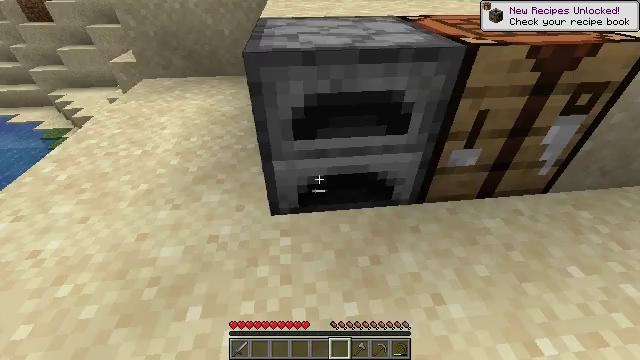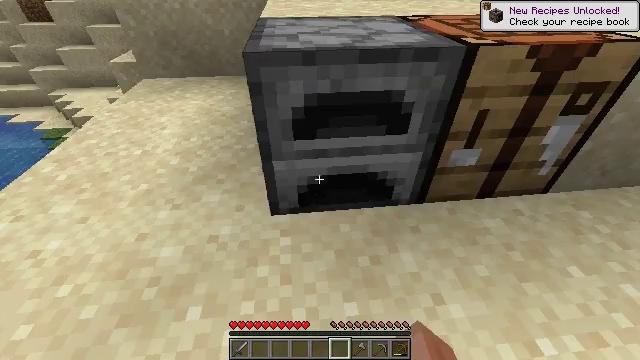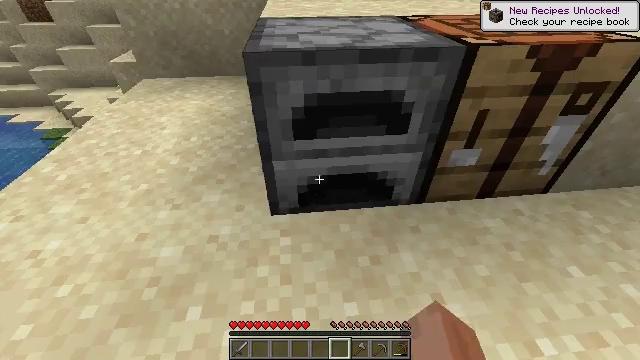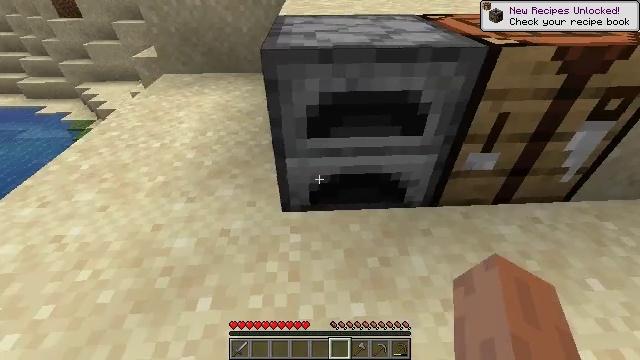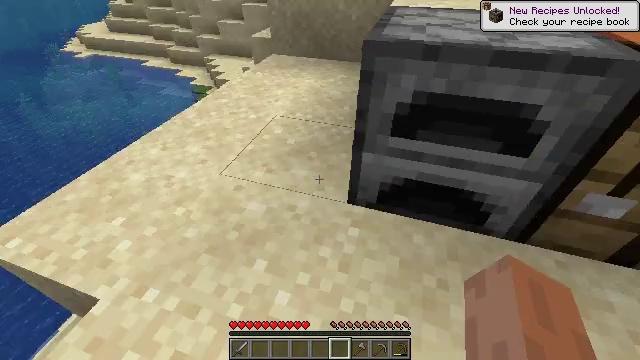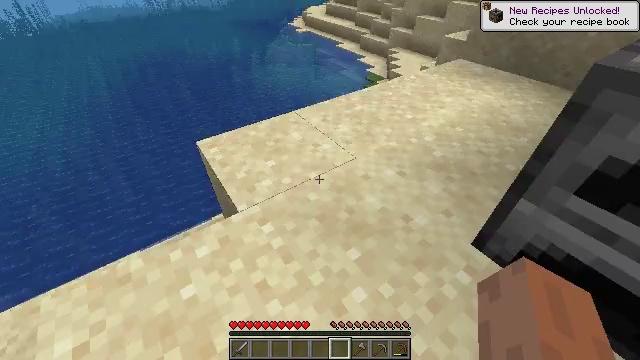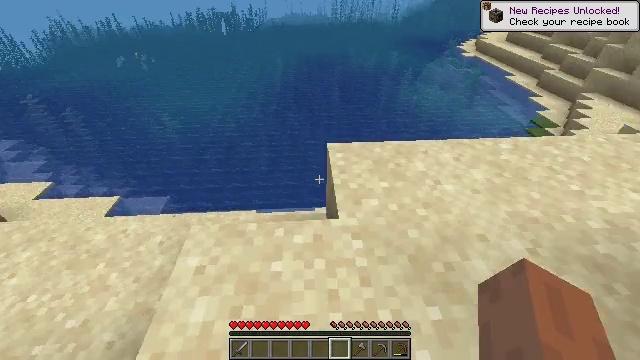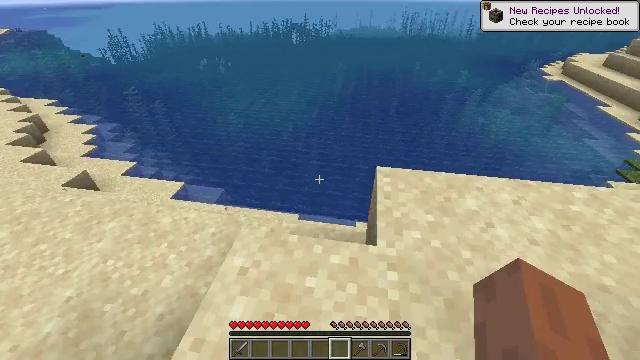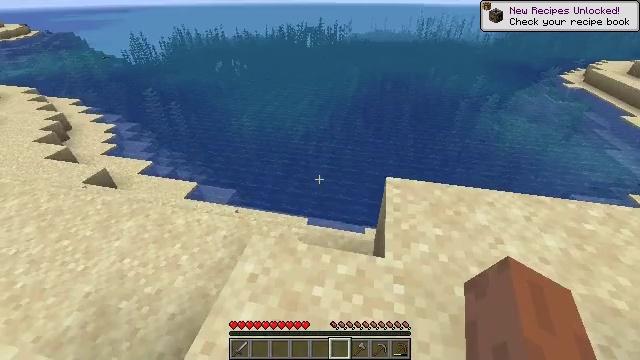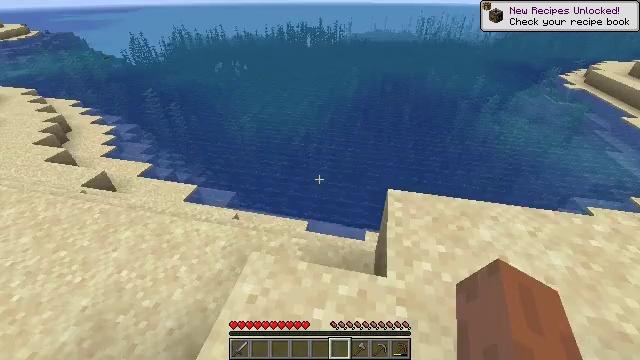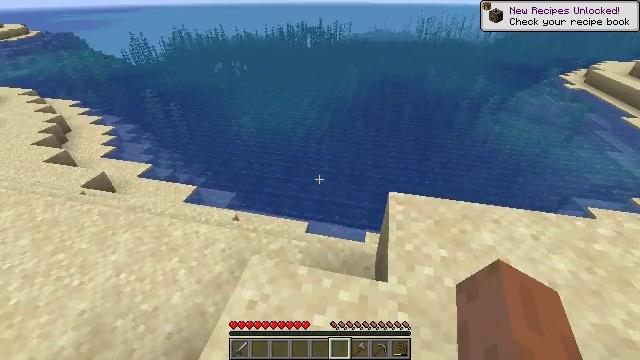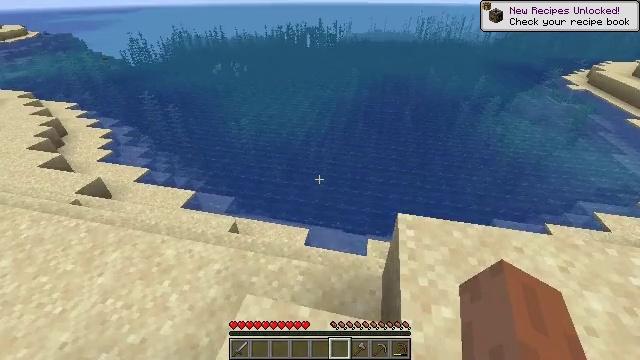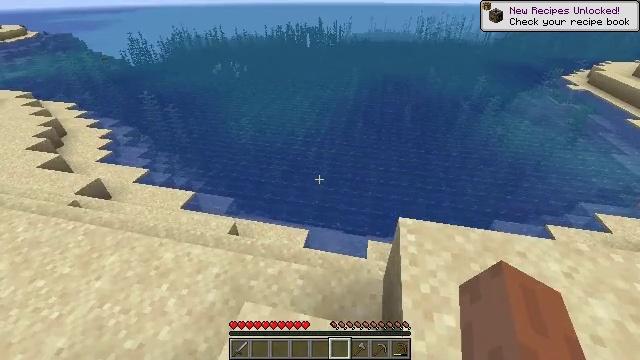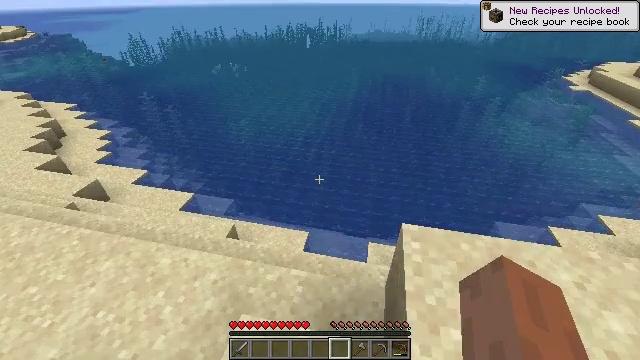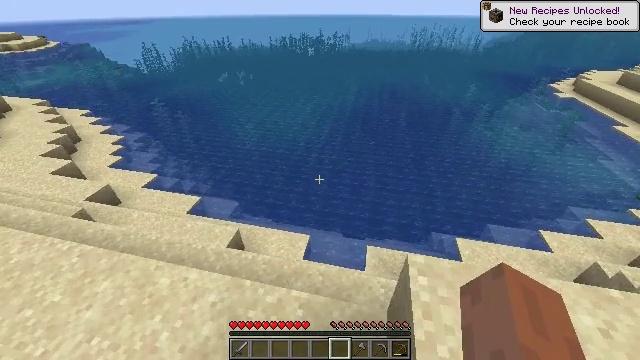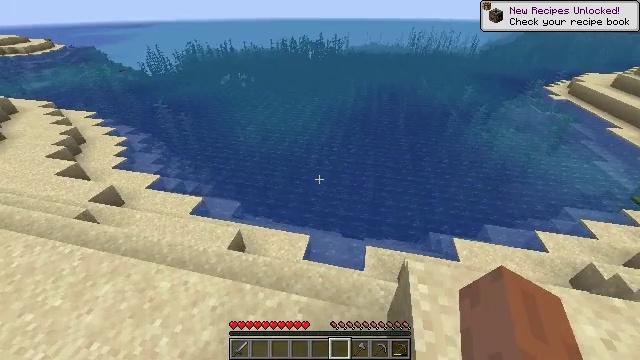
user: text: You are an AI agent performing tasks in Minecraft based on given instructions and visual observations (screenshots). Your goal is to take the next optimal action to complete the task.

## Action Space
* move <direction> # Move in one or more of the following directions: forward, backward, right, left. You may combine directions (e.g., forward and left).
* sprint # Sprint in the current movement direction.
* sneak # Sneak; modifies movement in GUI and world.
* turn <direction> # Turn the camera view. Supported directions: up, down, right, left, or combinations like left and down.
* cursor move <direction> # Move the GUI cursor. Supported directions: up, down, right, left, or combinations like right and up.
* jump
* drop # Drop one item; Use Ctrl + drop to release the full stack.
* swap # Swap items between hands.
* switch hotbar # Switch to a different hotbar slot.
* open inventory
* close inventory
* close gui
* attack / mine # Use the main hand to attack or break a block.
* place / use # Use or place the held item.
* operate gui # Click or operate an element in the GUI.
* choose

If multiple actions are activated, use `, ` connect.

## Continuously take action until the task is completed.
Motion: motion action
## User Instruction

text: Catch and defeat a cod.
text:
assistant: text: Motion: sneak
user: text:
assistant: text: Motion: sneak
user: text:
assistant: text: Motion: sneak, turn left
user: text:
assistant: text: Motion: sneak, turn left and down
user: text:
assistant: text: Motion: turn left
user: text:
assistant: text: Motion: turn left and up
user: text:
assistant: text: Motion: turn left and up
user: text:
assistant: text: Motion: turn left
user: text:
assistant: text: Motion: move forward
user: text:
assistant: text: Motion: move forward
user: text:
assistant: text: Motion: move forward
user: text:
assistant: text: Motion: no_op
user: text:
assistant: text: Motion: move forward
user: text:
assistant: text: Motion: move forward
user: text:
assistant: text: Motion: move forward
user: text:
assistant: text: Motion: move forward
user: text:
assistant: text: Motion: move forward
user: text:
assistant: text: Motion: move forward
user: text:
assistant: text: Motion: move forward
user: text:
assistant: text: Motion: move forward
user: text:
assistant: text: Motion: move forward and move left
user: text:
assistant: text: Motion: move forward and move left
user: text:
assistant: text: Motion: move forward and move left
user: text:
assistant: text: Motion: move forward and move left
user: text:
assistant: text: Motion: move forward and move left, turn left
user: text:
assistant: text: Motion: move forward and move left, turn left and up
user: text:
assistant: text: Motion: move forward and move left, turn left and up
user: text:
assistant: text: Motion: move forward and move left, turn left and up
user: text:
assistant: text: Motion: move forward and move left, turn left and up
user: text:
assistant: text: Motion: move forward and move left, turn left and up